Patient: sex M, age 52
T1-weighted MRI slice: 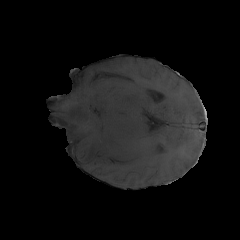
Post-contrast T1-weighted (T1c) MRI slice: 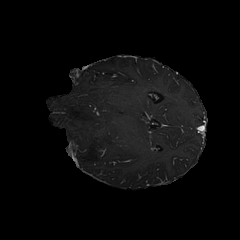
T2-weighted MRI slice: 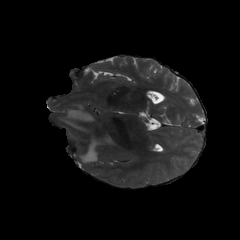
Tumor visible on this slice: yes
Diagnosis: Glioblastoma, IDH-wildtype
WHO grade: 4